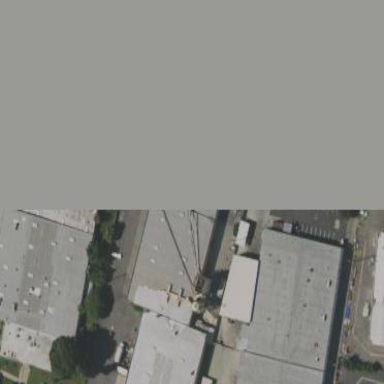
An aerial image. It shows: Warehouse.